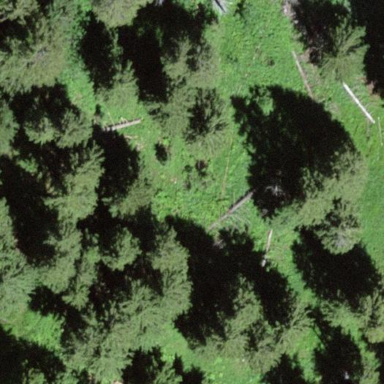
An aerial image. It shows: Forest area.